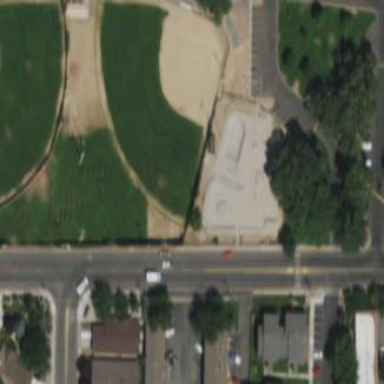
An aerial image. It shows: Baseball pitch for leisure and sports activities.